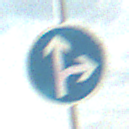
Verkehrszeichen: VorgeschriebeneFahrtrichtungGeradeausOderRechts
Umgebung: Outdoor, Beach
Tageszeit: MorningAfternoon
Wetter: PartlyCloudy
Licht: Natural
Jahreszeit: NotSpecified
Kontrast: HighContrast